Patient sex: F
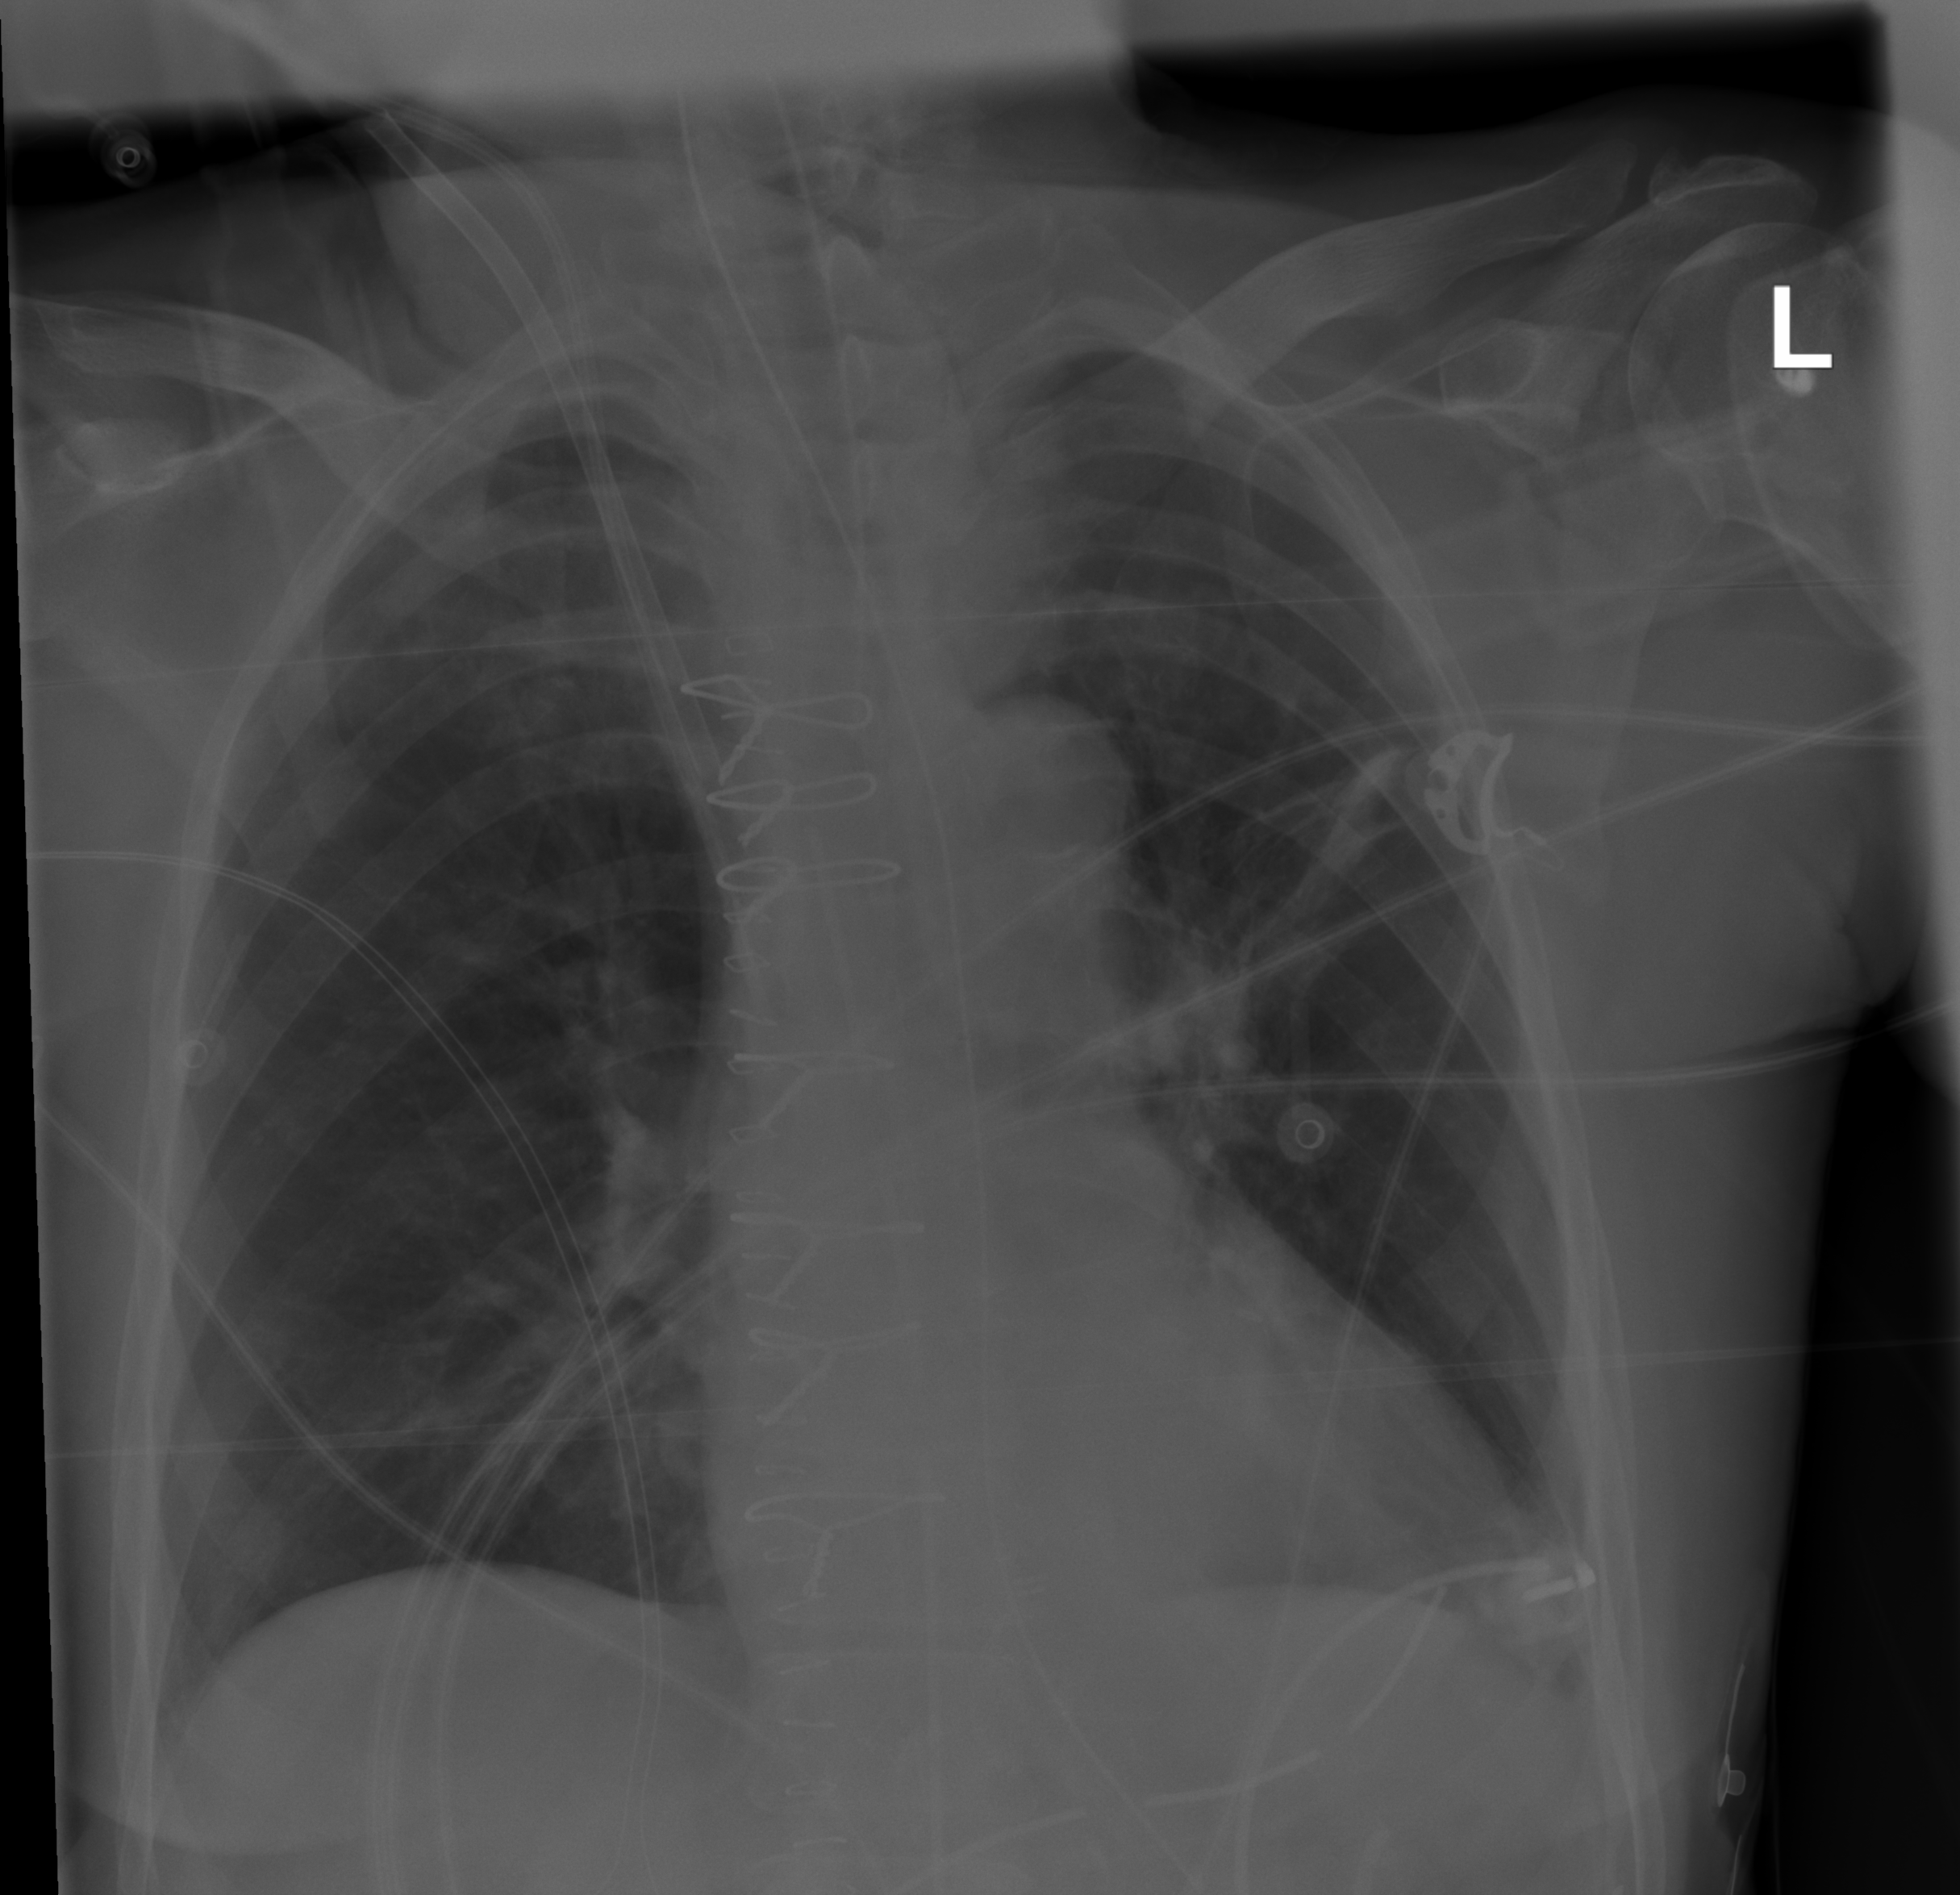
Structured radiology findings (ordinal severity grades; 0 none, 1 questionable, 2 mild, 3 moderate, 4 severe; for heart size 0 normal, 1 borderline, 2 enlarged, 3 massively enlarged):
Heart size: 0
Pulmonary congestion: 0
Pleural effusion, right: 0
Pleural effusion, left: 1
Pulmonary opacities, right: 0
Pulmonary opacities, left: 0
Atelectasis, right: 0
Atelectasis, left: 2